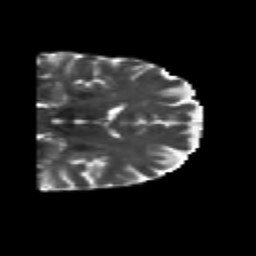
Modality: T2w
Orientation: coronal
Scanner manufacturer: siemens
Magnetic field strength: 3 T
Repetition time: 6.8 s
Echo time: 0.093 s